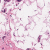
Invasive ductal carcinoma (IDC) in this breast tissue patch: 0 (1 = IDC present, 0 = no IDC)